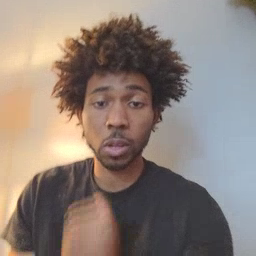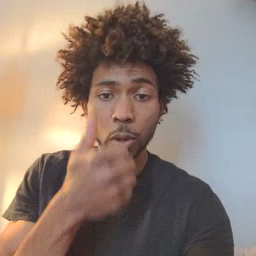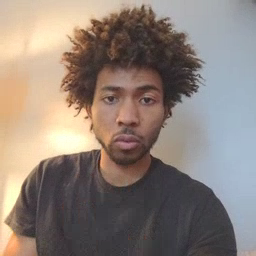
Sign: tomorrow